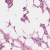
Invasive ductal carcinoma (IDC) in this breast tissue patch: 0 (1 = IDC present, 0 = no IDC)